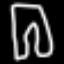
Label: pants